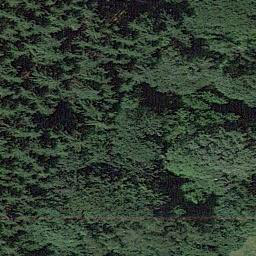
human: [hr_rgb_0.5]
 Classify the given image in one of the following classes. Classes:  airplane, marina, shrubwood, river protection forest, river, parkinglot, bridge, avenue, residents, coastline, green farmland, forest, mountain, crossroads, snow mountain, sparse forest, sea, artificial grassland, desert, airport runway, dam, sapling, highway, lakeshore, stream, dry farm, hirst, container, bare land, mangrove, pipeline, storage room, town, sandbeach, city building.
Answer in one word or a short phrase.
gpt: forest